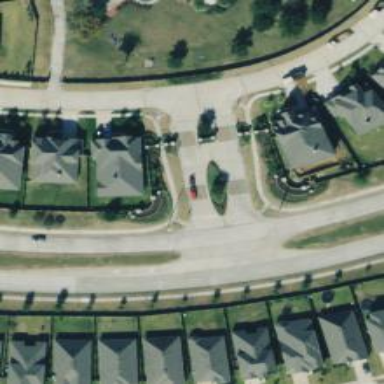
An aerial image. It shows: Road with stop sign.